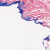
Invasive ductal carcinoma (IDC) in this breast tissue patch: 0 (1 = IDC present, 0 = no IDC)